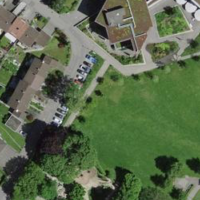
EUNIS habitat code: 53
Species observed at this site:
Euonymus alatus
Cepaea nemoralis
Bellis perennis
Plantago media
Allium schoenoprasum
Taraxacum officinale
Apis mellifera
Trifolium pratense
Trifolium repens
Salvia pratensis